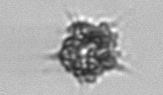
Label: Dictyocha